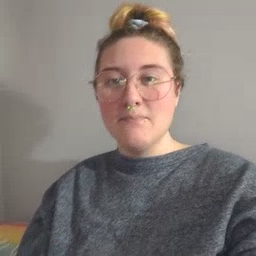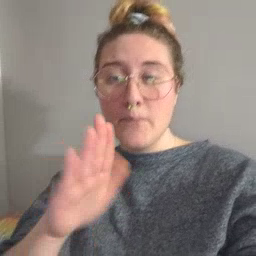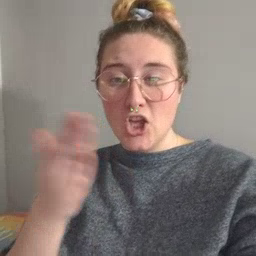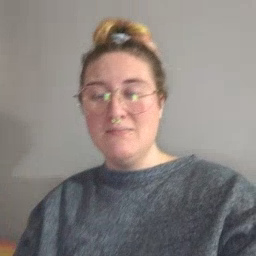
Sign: book